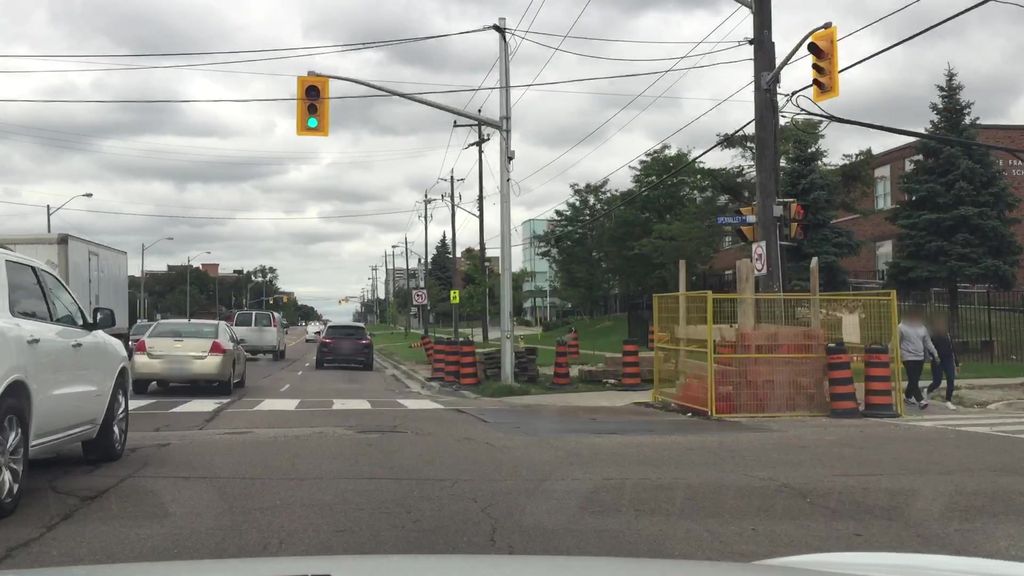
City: toronto